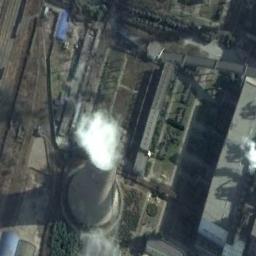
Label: thermal_power_station